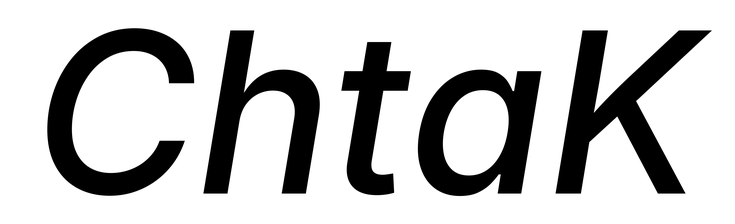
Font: Inter-Italic_Medium_Italic